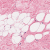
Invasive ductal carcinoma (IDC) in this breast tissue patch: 0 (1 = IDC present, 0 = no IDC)